Question: I'm new to HTML and want to display image shown on left.
I have displayed the image which is a 'table row' but I'm not able to get that text ( shown below ).
How can I write on the image?
Any help appreciated.

---
## EDIT
I tried
'''
.logoBg
{
background-image: url('images/logo01.gif');
background-color: #72c2dd;
}
'''
and
'''
<tr class="logoBg">
<td colspan=5>IN
</td>
</tr>
'''
But I'm only getting text and background color, but background image.
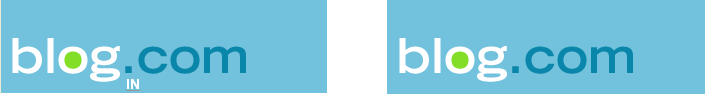
Answer: As an example:
You could use this as your HTML:
'''
<tr>
<div class="image">
<img alt="" src="http://www.YourDomain.com/img/yourImage.jpg" />
<div class="text">
<p>This is some demonstration text</p>
<p>This is some more wonderful text</p>
</div>
</div>
</tr>
'''
then this as your CSS:
'''
.image {
position:relative;
}
.image .text {
position:absolute;
top:10px;
left:10px;
width:300px;
}
'''
This will place text directly on an image.